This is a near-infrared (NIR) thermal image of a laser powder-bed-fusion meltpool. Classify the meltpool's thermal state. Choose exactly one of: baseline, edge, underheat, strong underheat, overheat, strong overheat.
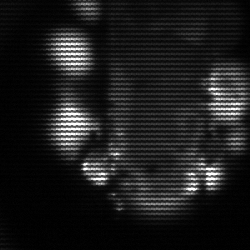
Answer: strong underheat